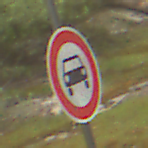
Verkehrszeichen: VerbotKraftwagen
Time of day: MorningAfternoon
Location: Outdoor (Nature)
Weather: Overcast
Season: NotSpecified
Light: Natural